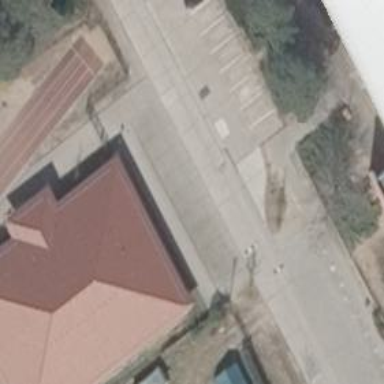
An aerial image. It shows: Paved parking area.